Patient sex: M
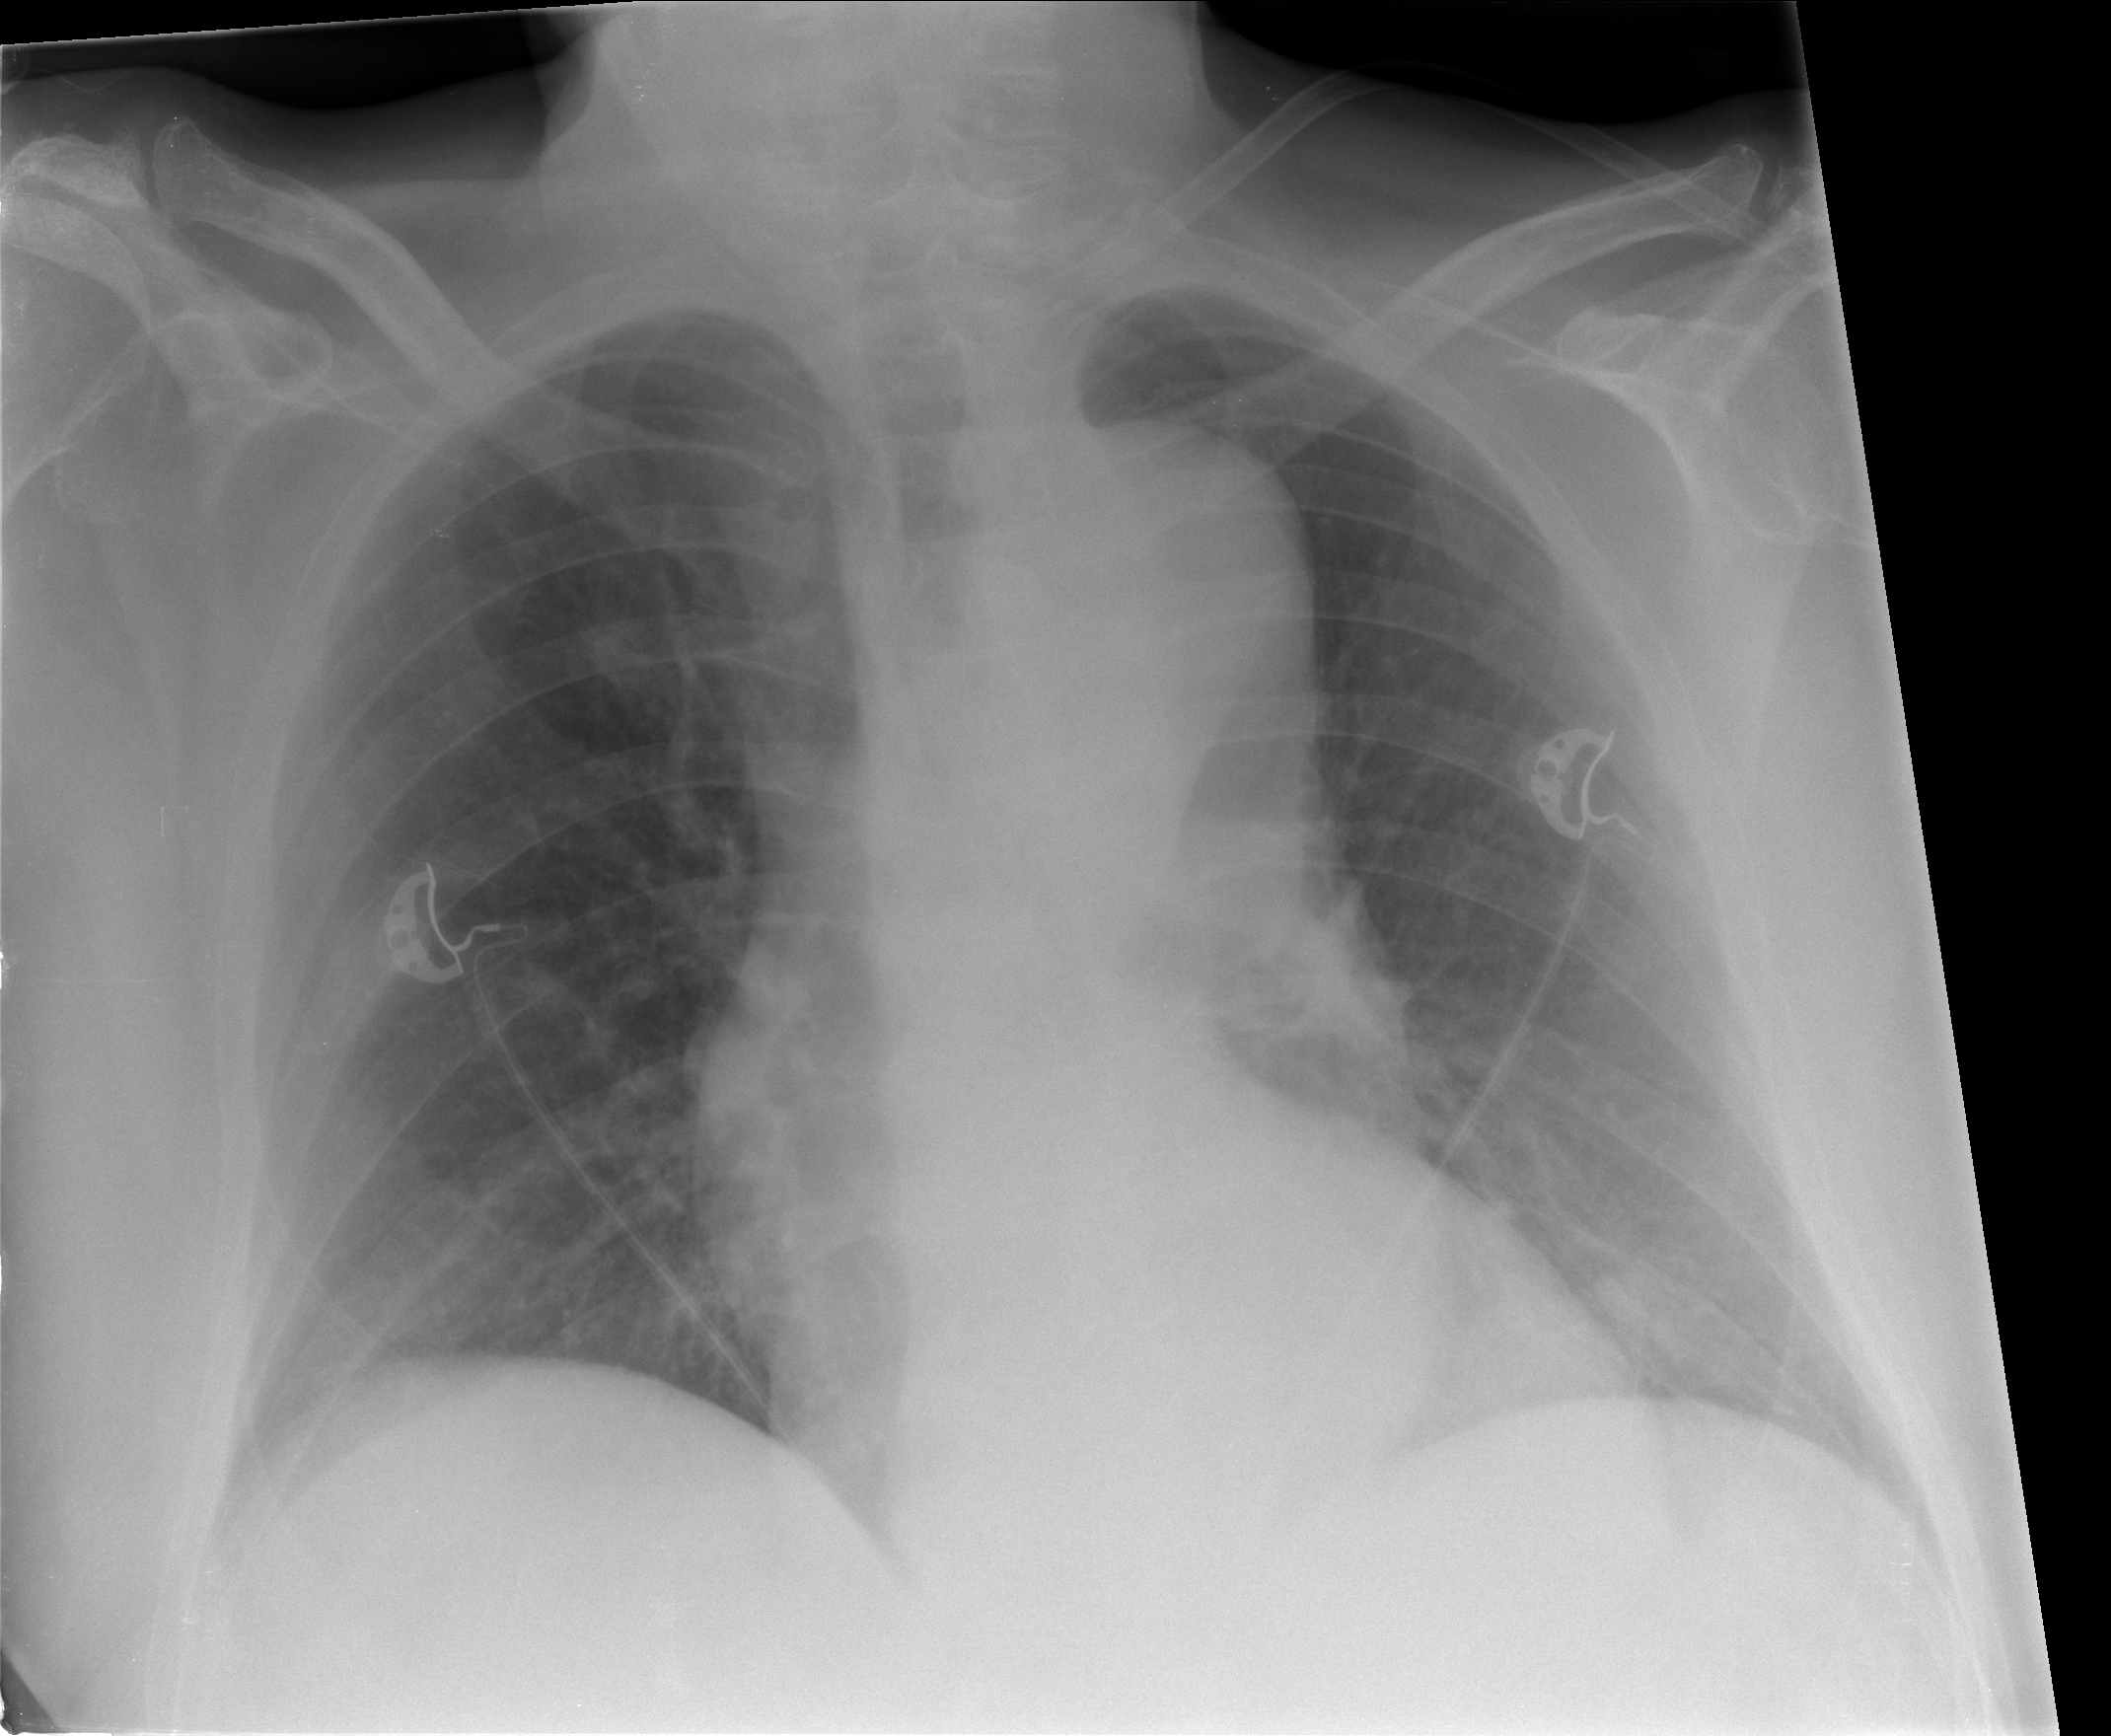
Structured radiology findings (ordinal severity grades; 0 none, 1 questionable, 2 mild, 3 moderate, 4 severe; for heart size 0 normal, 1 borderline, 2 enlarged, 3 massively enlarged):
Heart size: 0
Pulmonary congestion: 0
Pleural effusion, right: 1
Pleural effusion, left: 1
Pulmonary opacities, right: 0
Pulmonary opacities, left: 0
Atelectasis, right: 0
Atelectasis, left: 0